Question: I am trying to position a label above the 'InfoAfterPage' section and have it always appear there no matter what scaling is used, just as the amount of space required shown below is positioned.

I am using 'Label.Top := WizardForm.InfoAfterPage.Height - 20', but am aware that may appear out of place if the screen is scaled in any way. What is the best way to set this so that always stays in this position no matter how the screen is scaled?
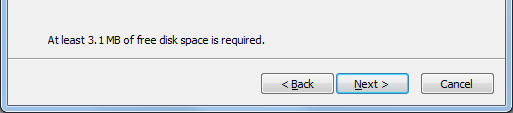
Answer: Use <URL>:
'''
Label.Top := WizardForm.InfoAfterPage.Height - ScaleY(20);
'''
Or even better, do not even make assumptions about the label height:
'''
Label.Top := WizardForm.InfoAfterPage.Height - ScaleY(7) - Label.Height;
'''
---
Or for your specific case, just reuse a position of the 'ComponentsDiskSpaceLabel':
'''
Label.Top := WizardForm.ComponentsDiskSpaceLabel.Top;
'''
Note that the 'ComponentsDiskSpaceLabel' exists for a lifetime of the wizard, so you can access it anytime.